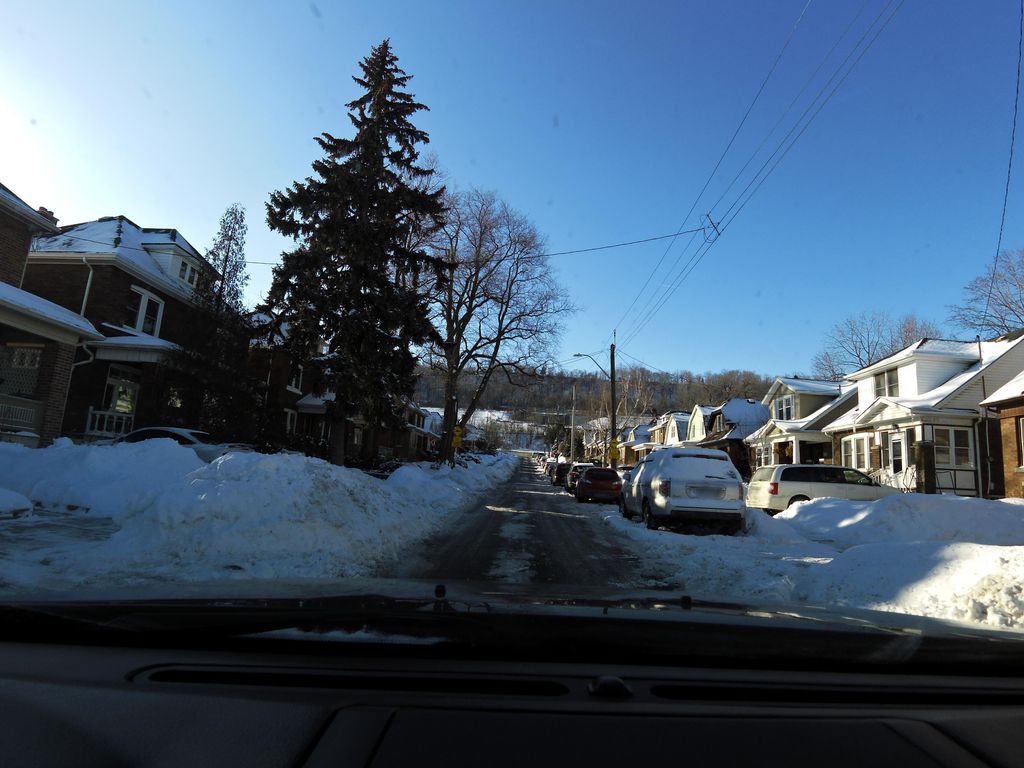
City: hamilton